Field crop: maize
Growth stage: 2
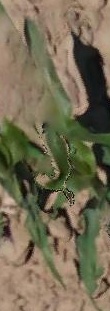
Species: maize